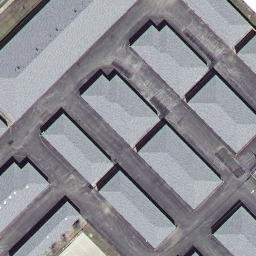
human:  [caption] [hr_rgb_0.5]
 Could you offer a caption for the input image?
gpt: Many grey buildings .

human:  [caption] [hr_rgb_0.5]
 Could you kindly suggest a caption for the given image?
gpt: The buildings with grey roofs arranged neatly .

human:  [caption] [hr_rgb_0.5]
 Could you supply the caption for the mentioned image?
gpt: Lots of buildings with grey roofs arranged neatly .

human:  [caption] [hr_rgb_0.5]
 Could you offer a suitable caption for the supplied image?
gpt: The buildings arranged neatly .

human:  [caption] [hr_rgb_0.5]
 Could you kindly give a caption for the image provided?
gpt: Buildings and roads .